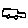
Label: car